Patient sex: F
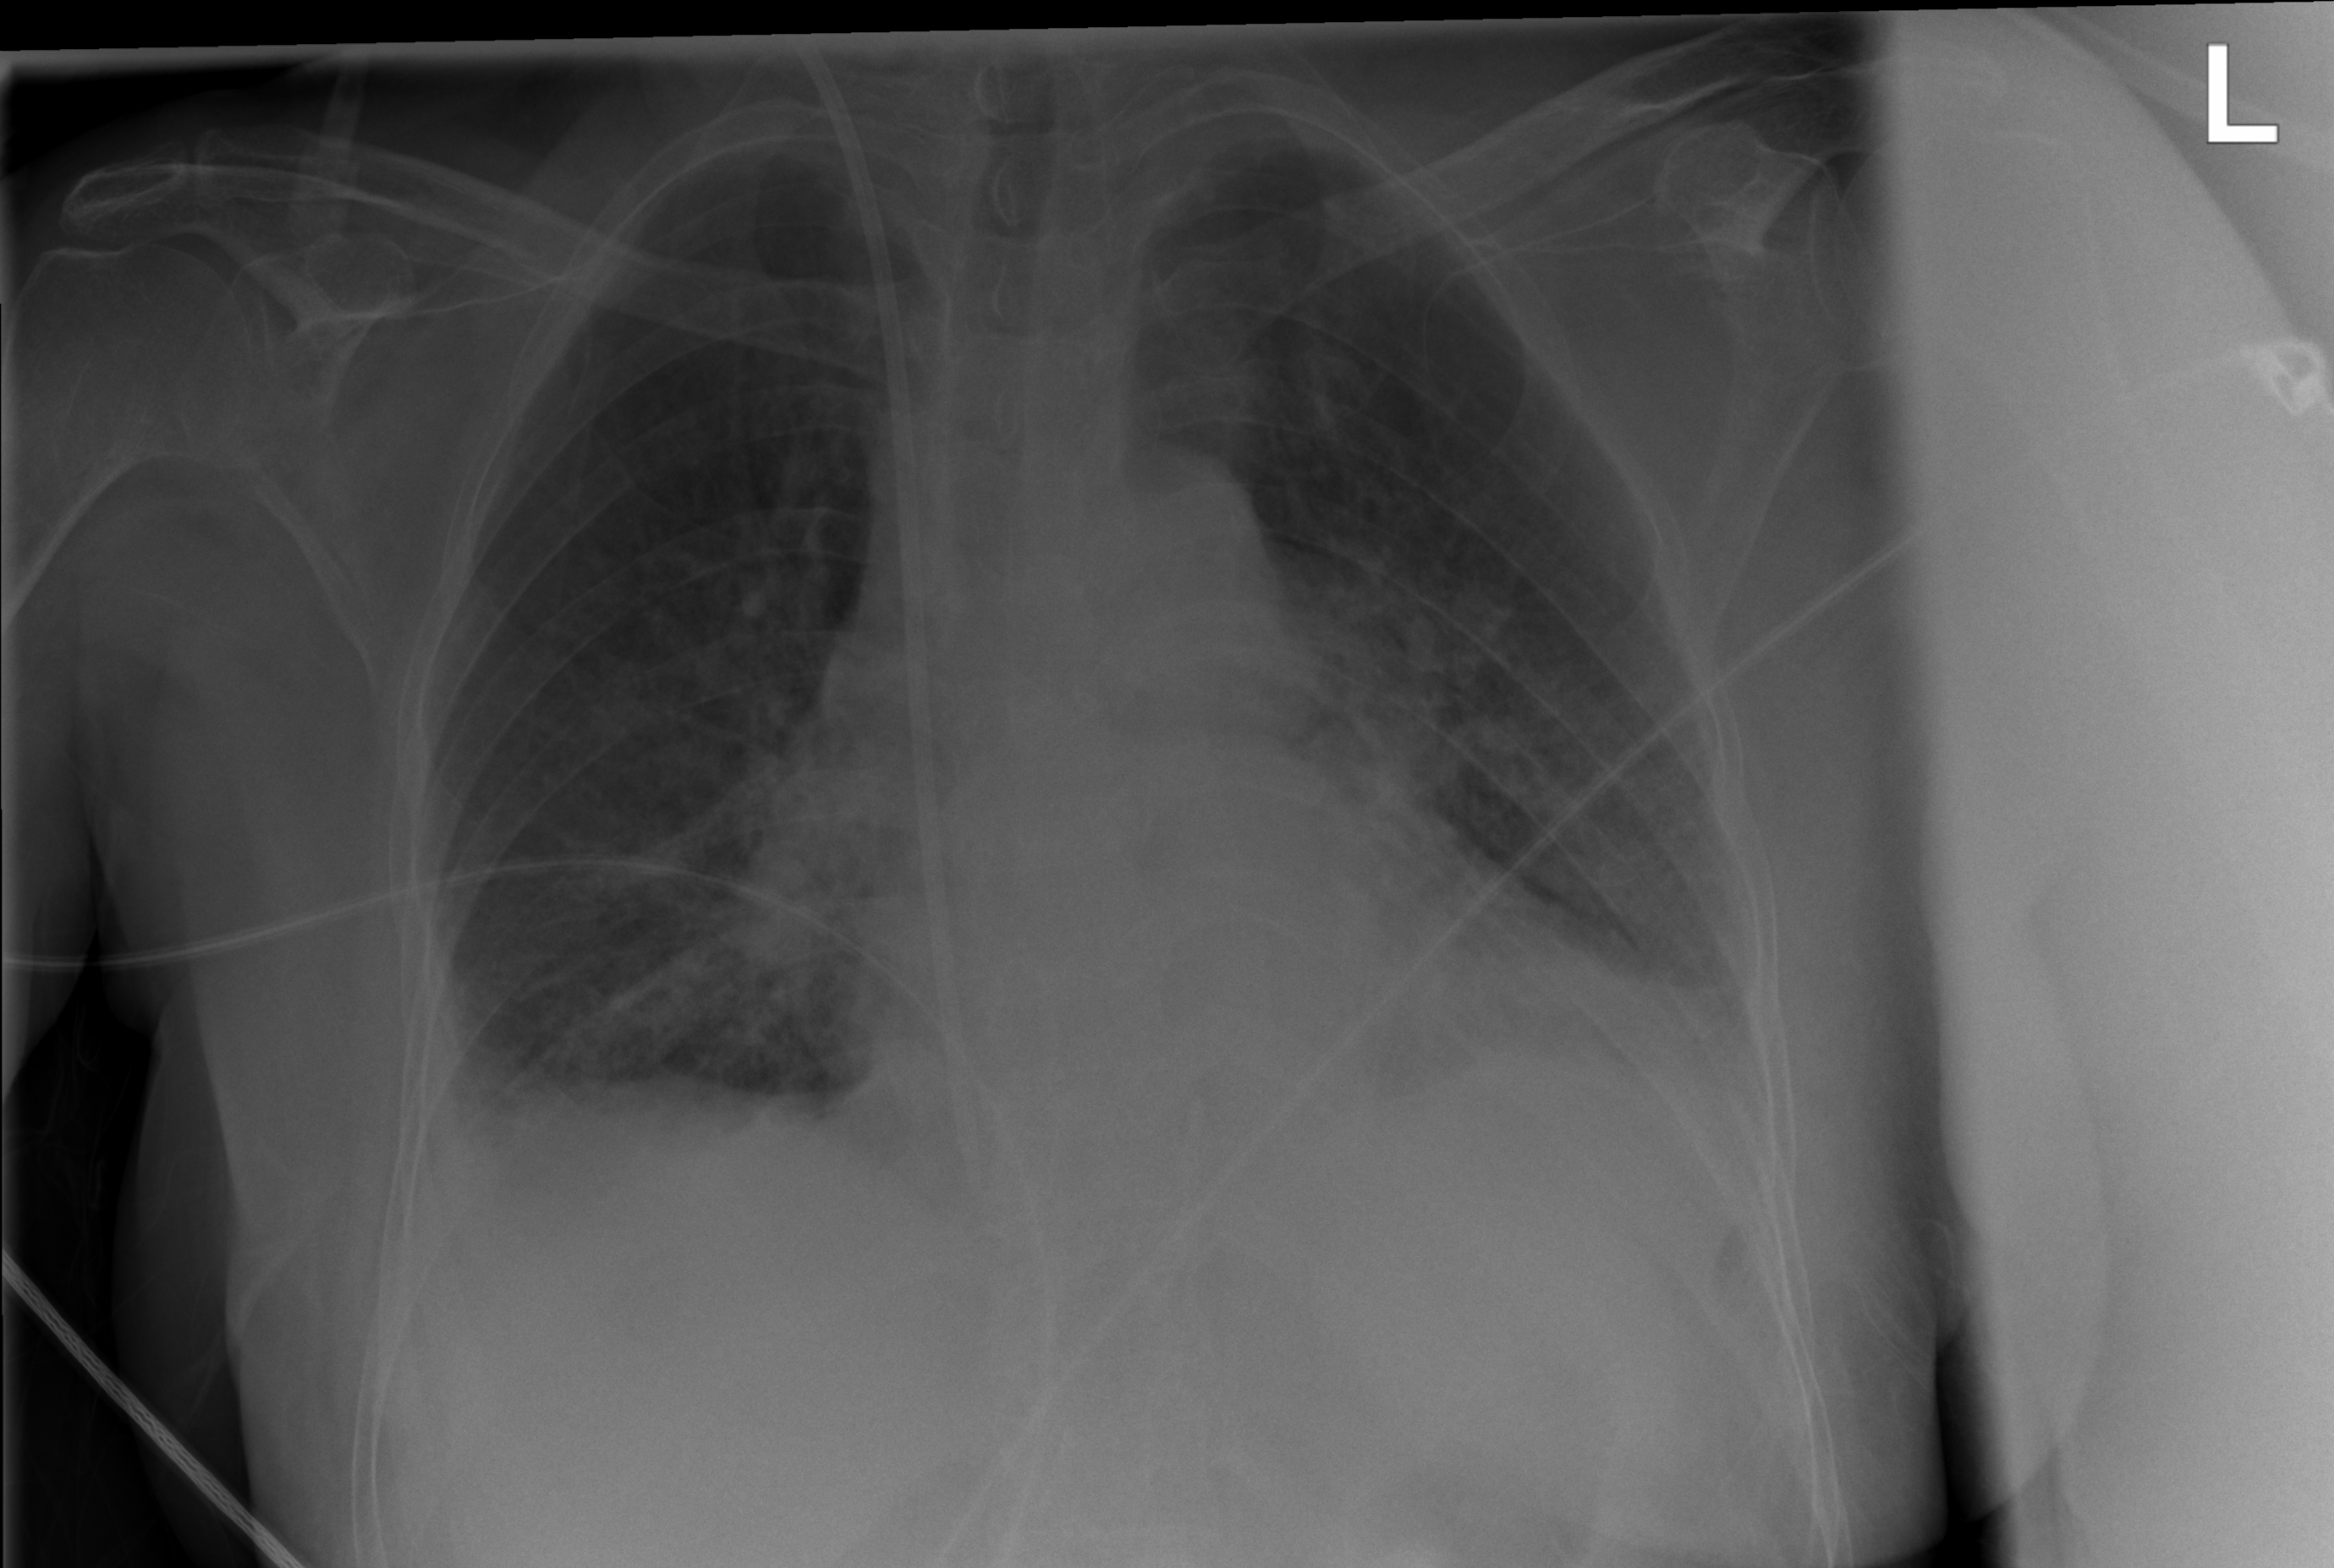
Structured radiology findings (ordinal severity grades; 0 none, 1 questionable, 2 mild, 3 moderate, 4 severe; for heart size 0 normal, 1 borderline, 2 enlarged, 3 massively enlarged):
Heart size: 1
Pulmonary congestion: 0
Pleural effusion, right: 2
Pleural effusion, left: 2
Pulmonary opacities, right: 1
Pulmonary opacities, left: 1
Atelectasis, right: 2
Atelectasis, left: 2